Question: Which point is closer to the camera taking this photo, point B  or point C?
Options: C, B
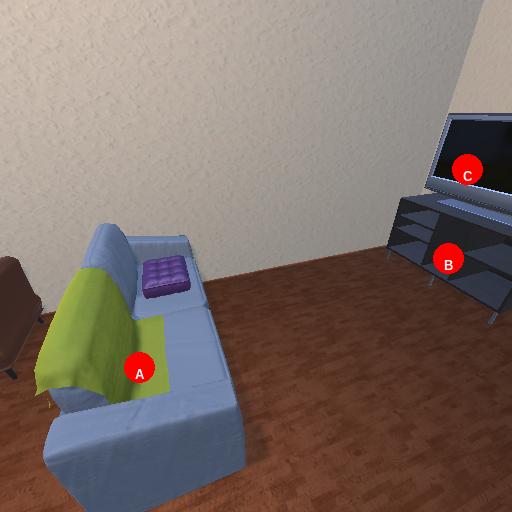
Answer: C